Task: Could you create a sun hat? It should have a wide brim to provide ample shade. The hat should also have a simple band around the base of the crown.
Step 125:
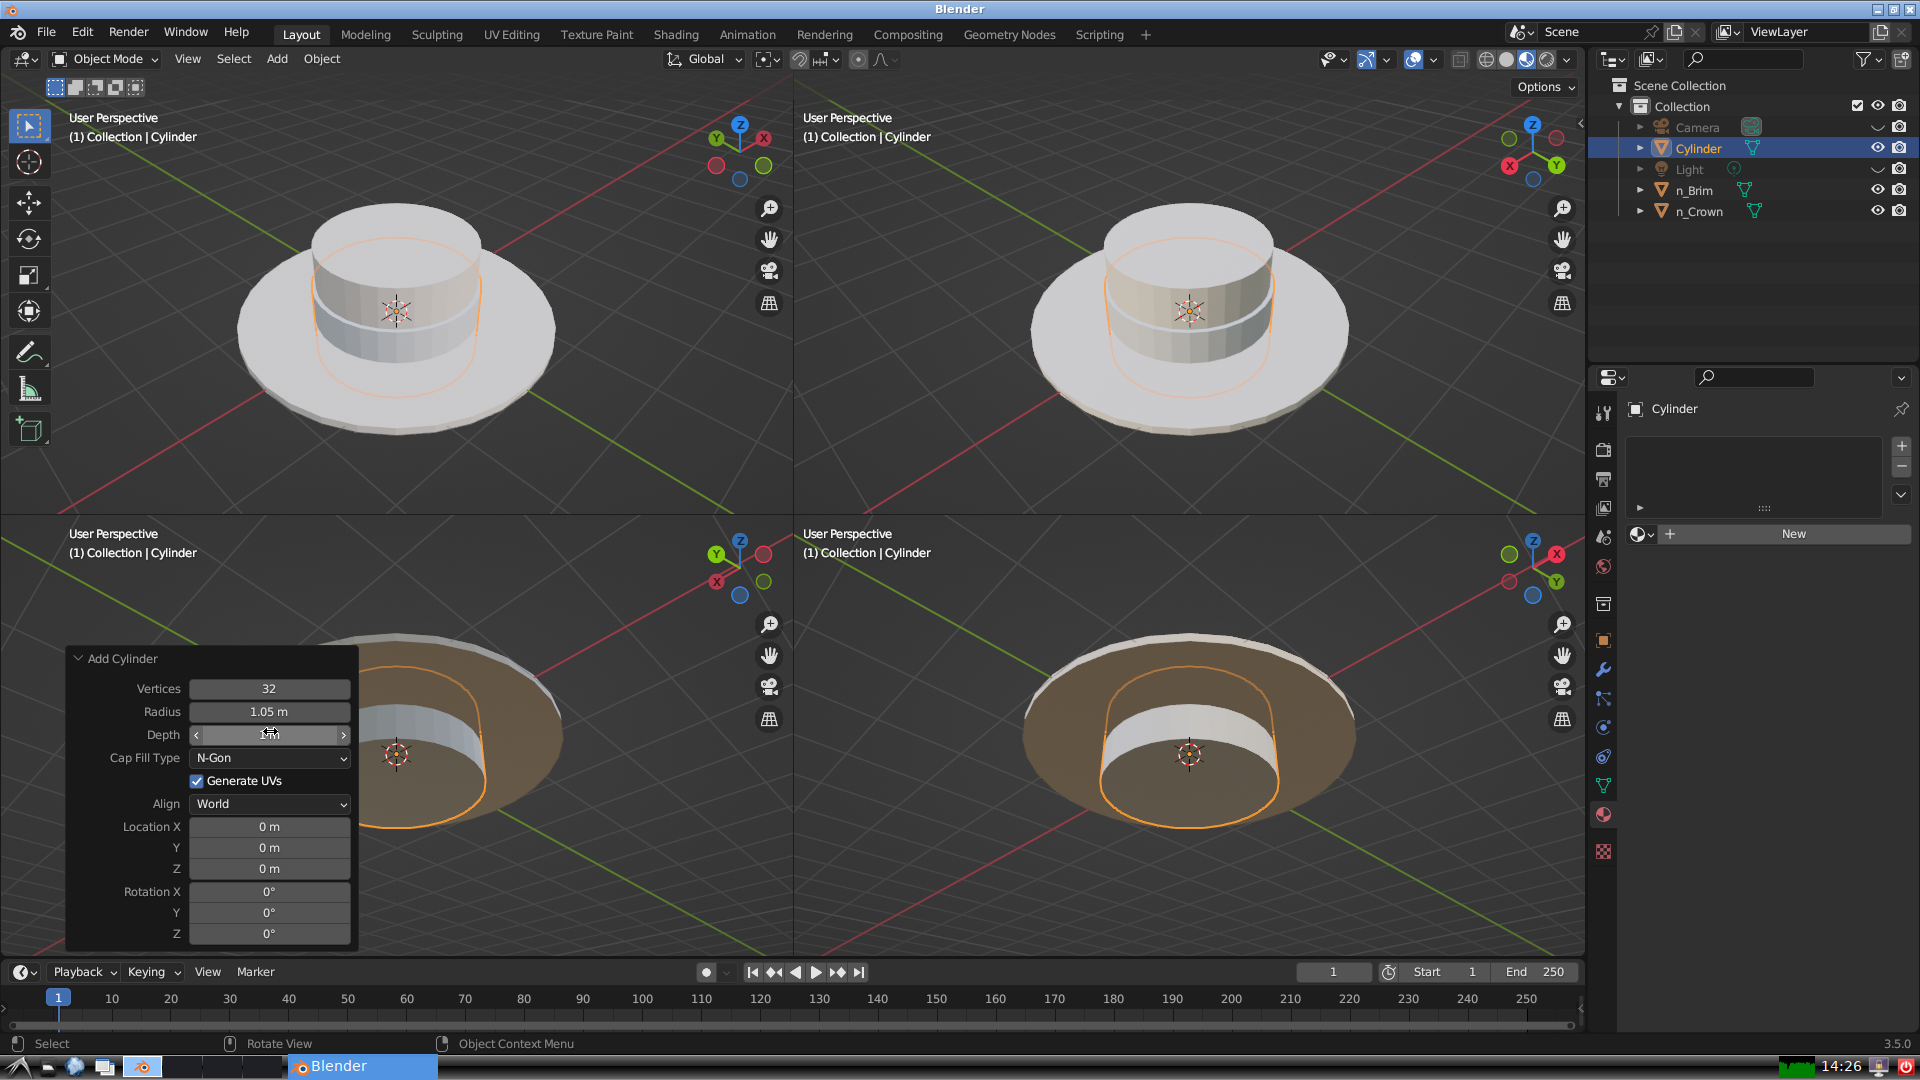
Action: click: no